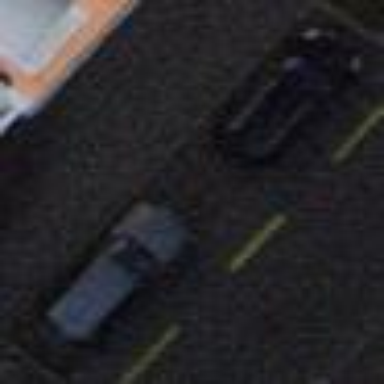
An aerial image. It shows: Street-side parking area with parallel orientation on asphalt surface.